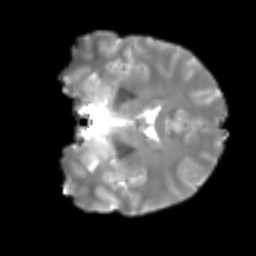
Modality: T2w
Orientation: coronal
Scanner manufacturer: siemens
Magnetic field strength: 3 T
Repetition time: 4 s
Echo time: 0.0594 s